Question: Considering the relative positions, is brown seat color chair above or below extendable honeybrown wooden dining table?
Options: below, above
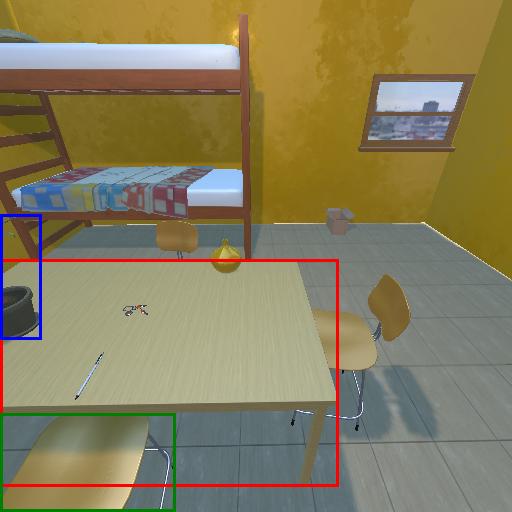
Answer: below